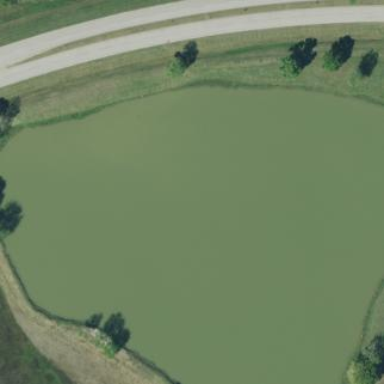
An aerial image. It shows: Retention basin containing natural water.